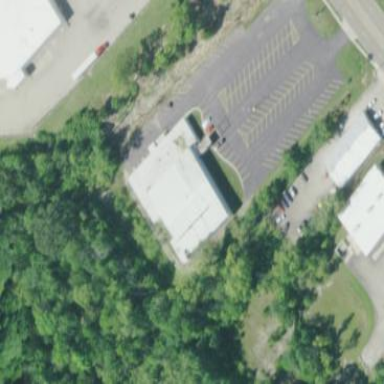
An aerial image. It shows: Building housing bowling alley.